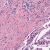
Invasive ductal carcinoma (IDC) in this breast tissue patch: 1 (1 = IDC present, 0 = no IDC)